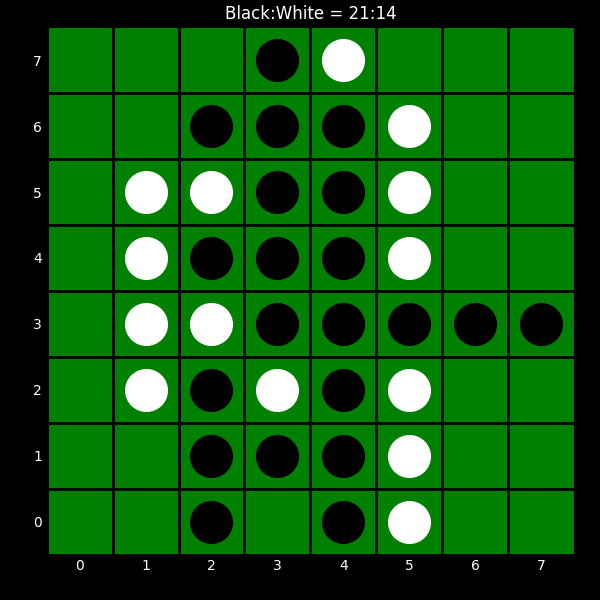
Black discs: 21
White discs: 14